Field crop: maize
Growth stage: 2
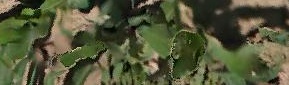
Species: maize